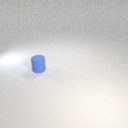
small blue rubber cylinder